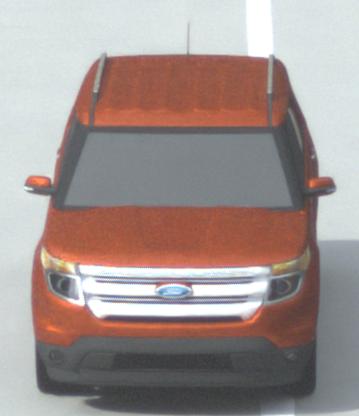
Make: Ford
Model: Explorer
Detailed model: Gen. 5
Model produced from: 2010
Model produced until: 2019
Doors: 5
Color: orange
Road condition: dry road
Daytime: morning or afternoon
Contrast: low contrast